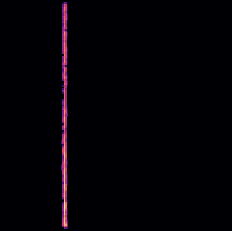
Sound class: Helicopter